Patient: sex F, age 64
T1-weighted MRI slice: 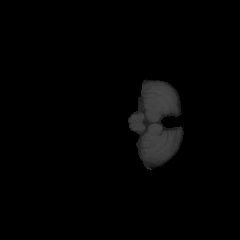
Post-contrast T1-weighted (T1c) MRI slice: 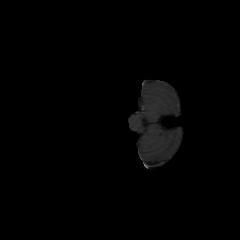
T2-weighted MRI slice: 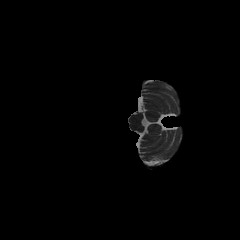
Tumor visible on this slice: no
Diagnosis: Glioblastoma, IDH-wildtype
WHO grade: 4